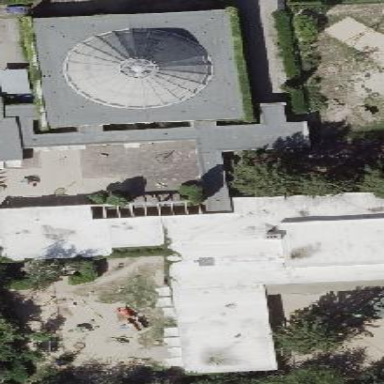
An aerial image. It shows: Close-up view of roof of building.